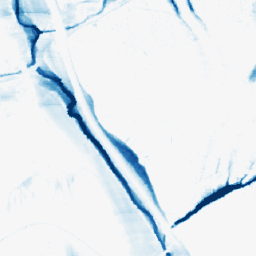
Category: morphological
Decomposition family: morphological_ellipse
Decomposition parameters: operation: closing
width: 10
height: 50
Upsampling method: nearest
Upsampling parameters: scale: 2
Upsampling scale: 2